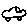
Label: car